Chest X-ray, AP view. Patient: 27 years old, sex M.
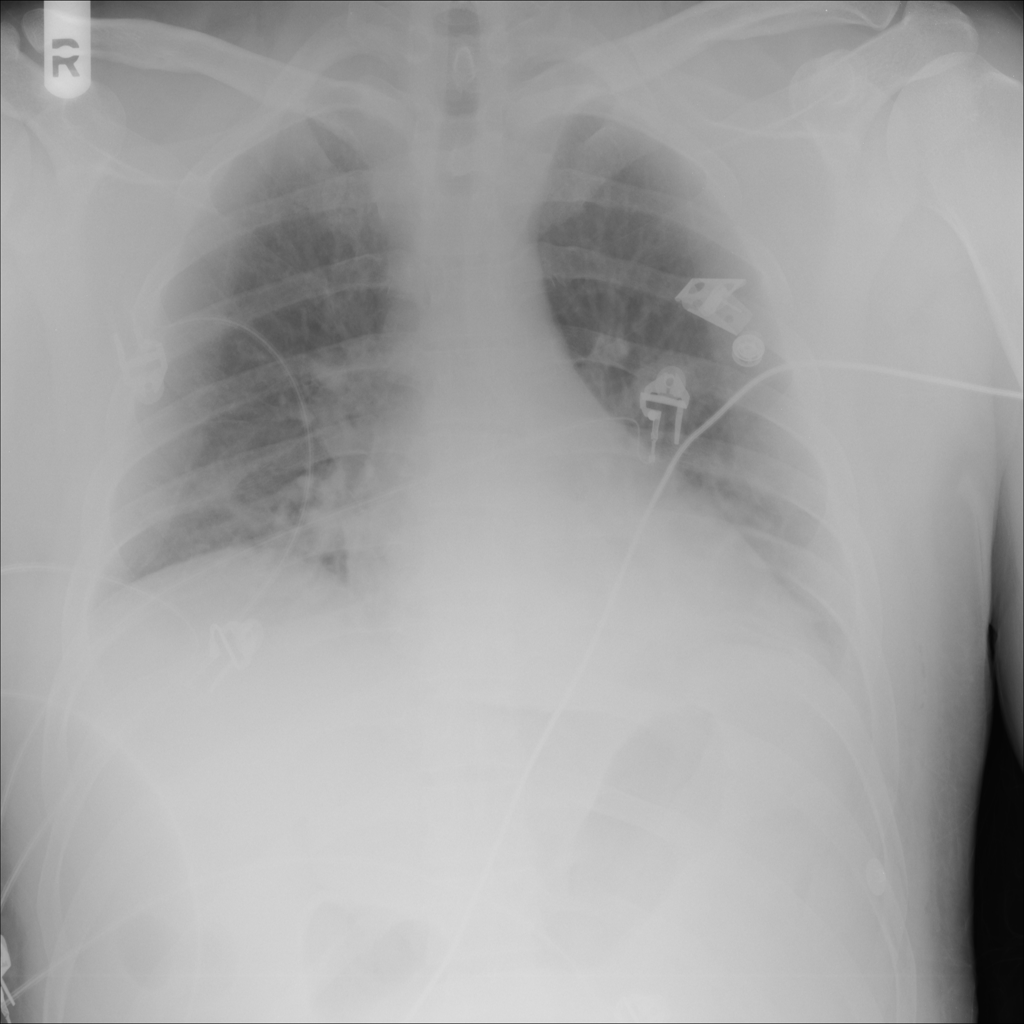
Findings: Atelectasis, Infiltration